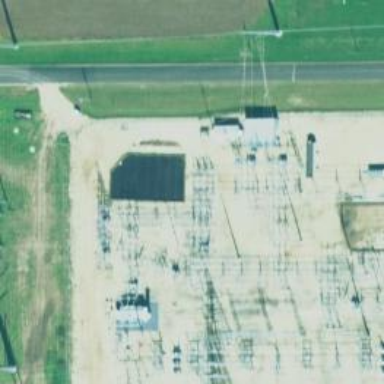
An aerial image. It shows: Switch used for power control.